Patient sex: F
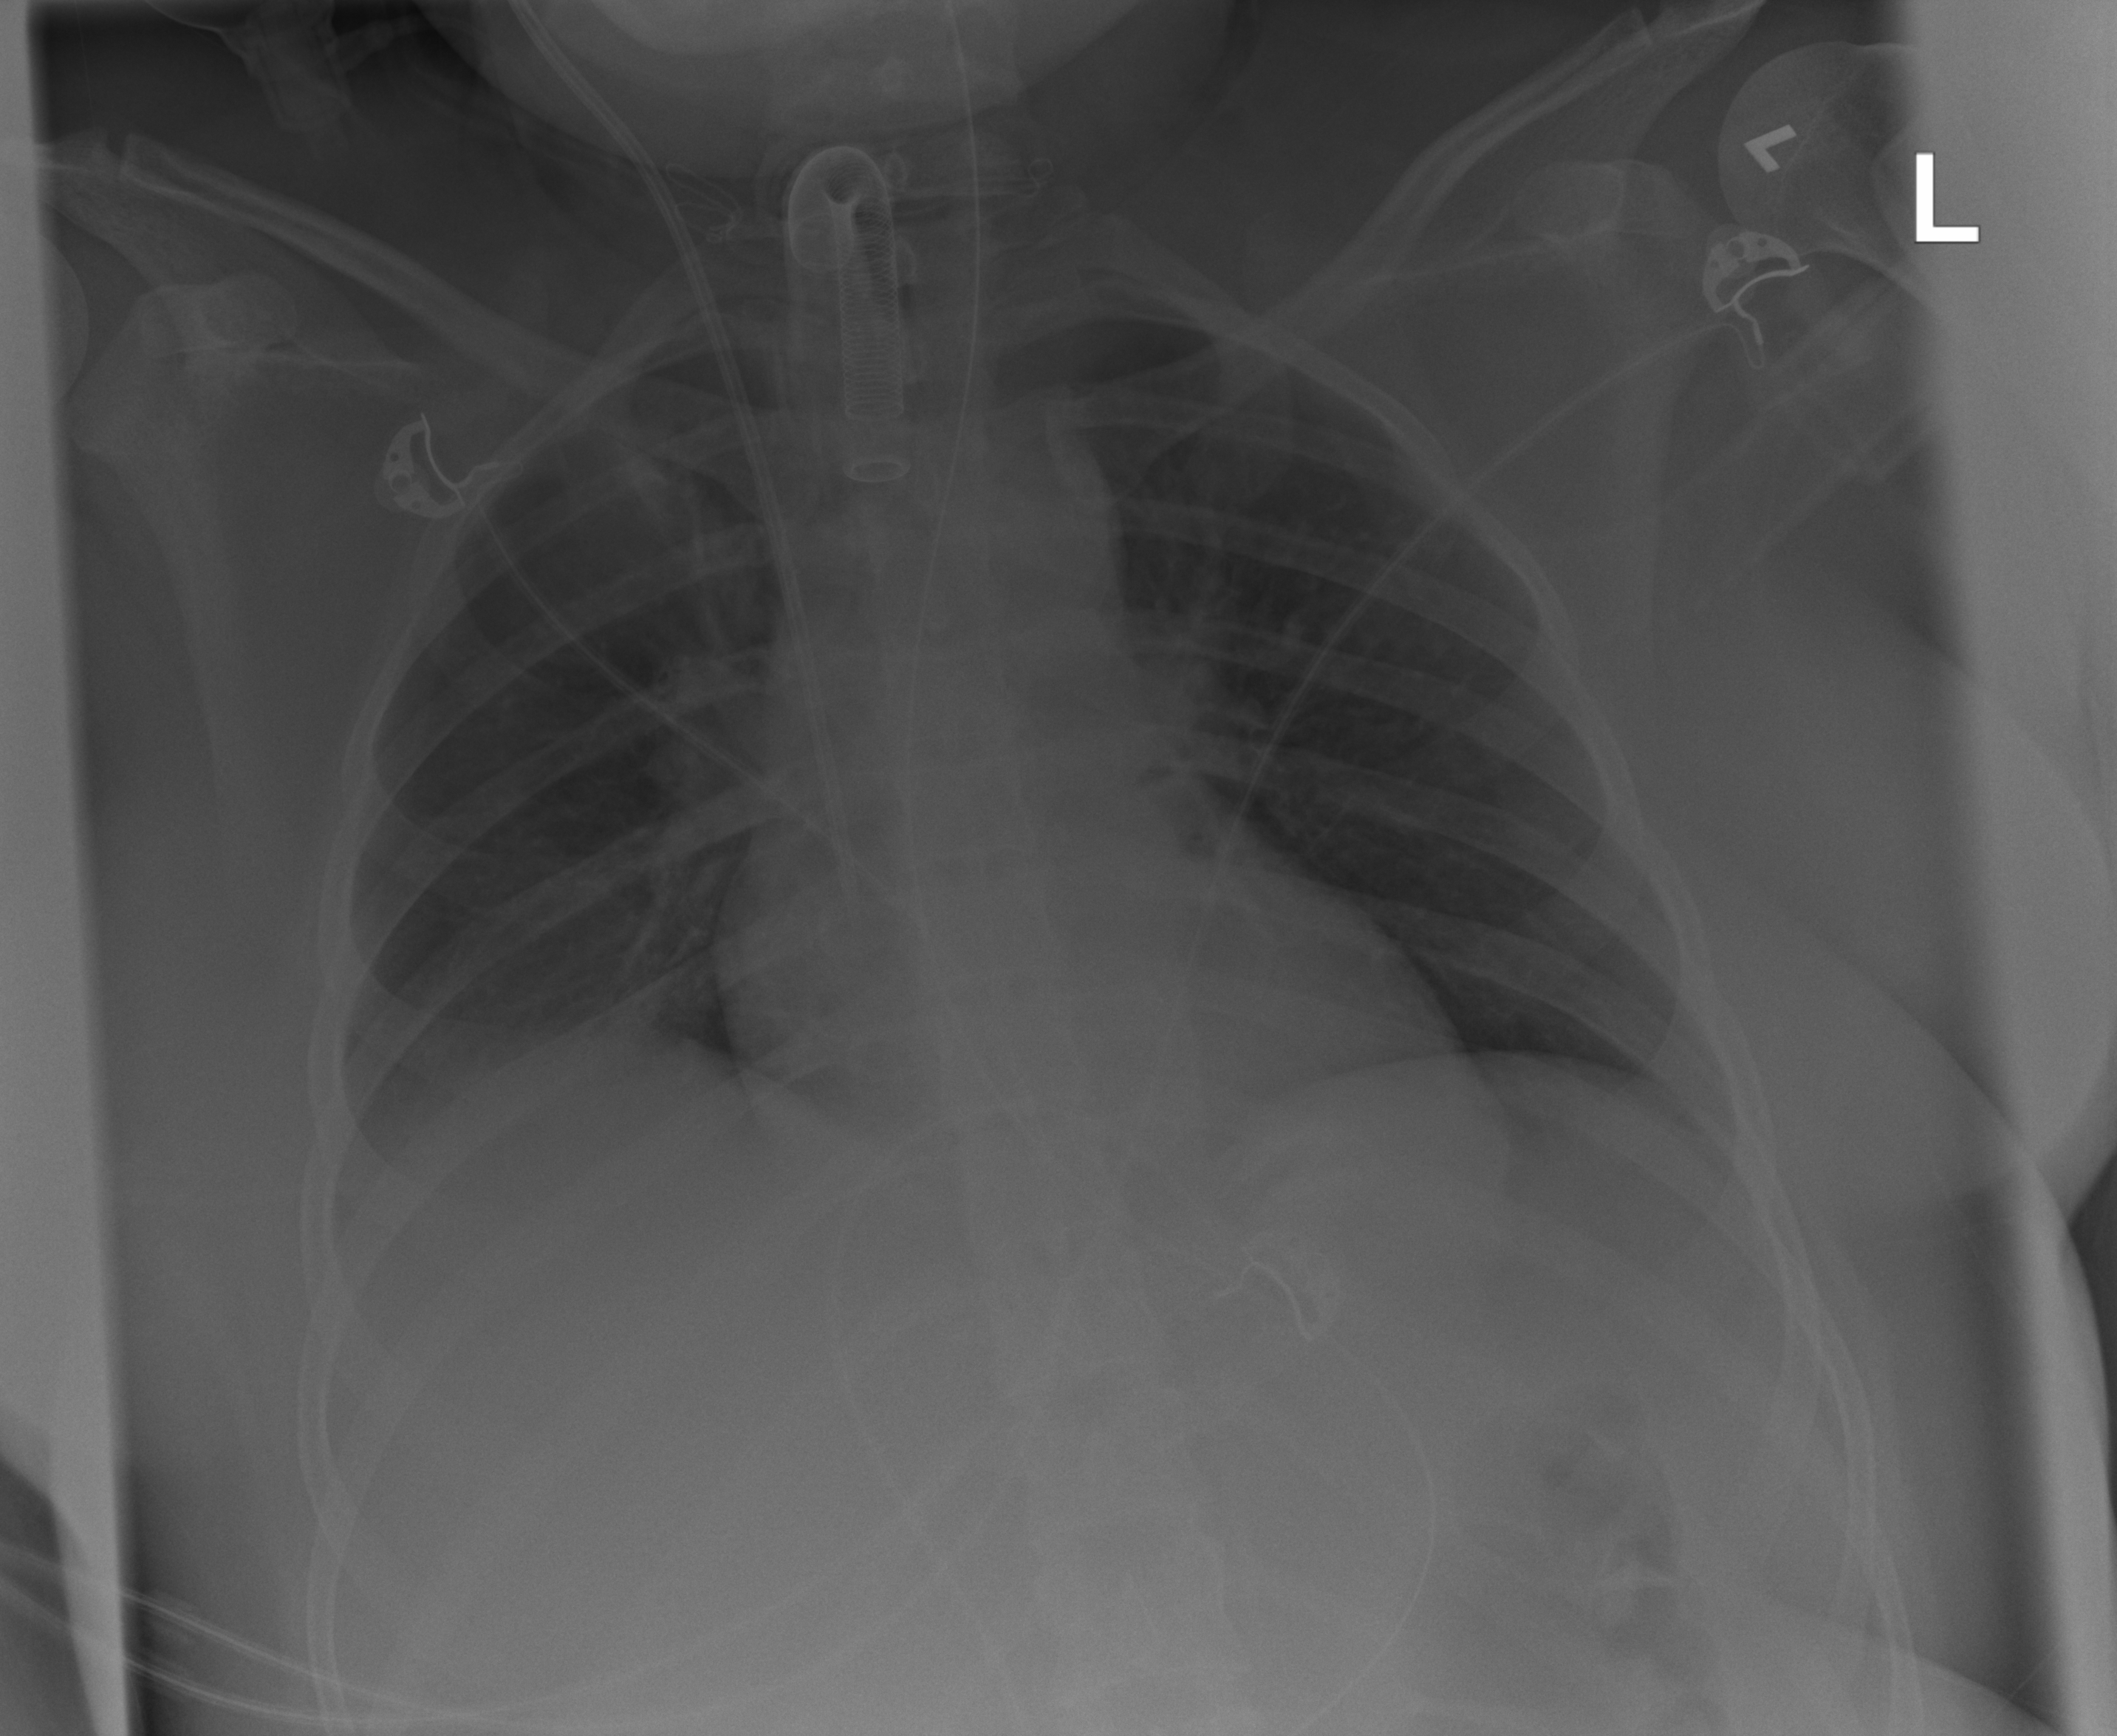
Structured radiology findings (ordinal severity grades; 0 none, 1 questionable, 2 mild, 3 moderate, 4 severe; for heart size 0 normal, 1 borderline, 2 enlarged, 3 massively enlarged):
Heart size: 0
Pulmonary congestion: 0
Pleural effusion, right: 2
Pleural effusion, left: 0
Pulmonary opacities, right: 0
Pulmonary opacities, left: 0
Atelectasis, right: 2
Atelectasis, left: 0